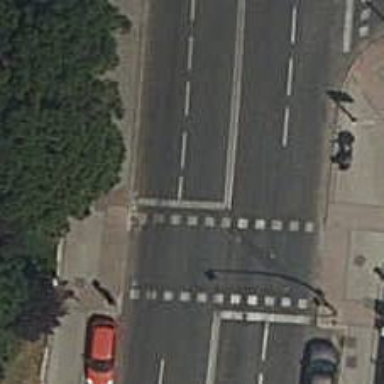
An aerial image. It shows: Road with traffic signals.